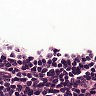
Metastatic tissue present: no